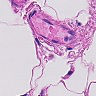
Metastatic tissue present: no